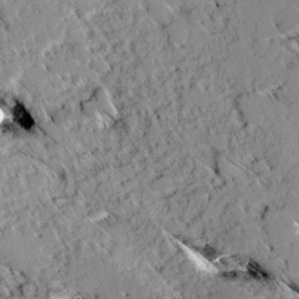
Label: non_frost